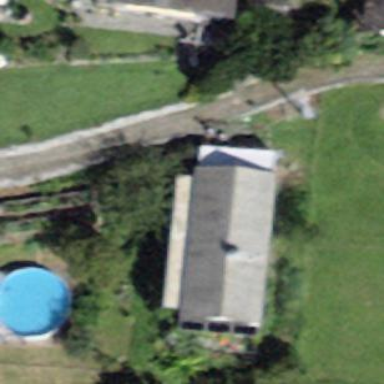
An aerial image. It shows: Detached building.